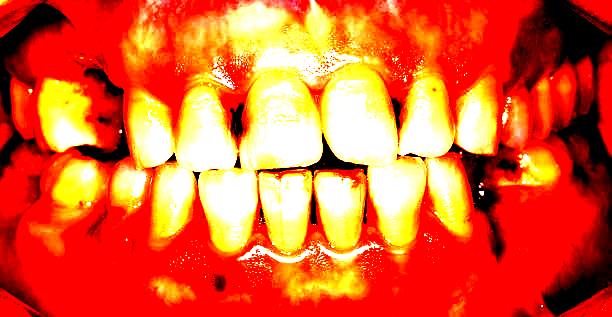
Condition: Calculus